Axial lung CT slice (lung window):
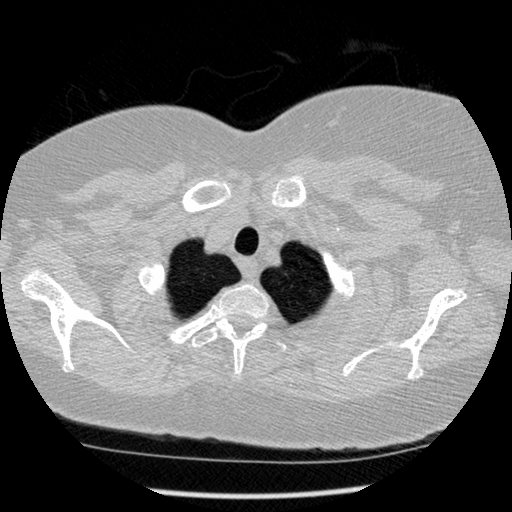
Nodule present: no